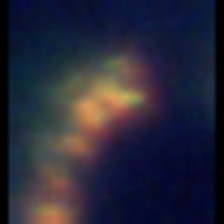
Taxon: Diatom_aggregate
Group: Diatoms